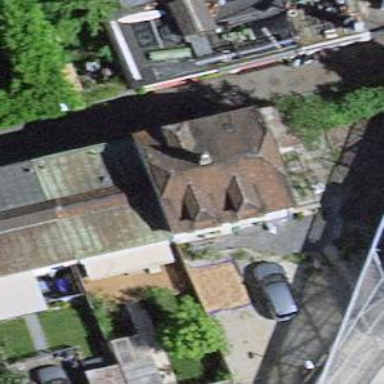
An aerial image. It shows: Terrace building.